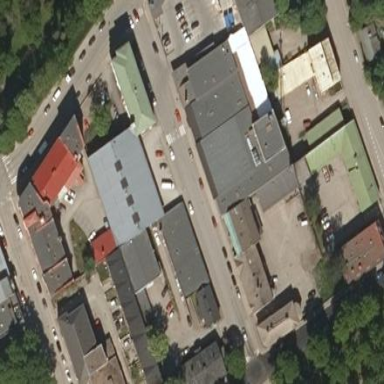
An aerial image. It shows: Supermarket building.